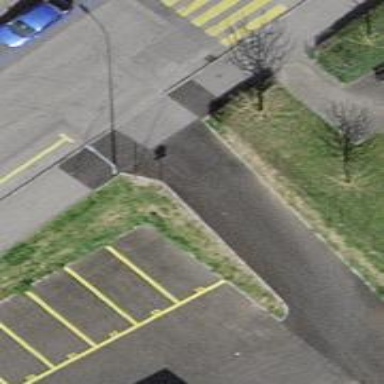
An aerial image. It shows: Bollard.